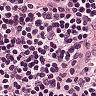
Metastatic tissue present: no